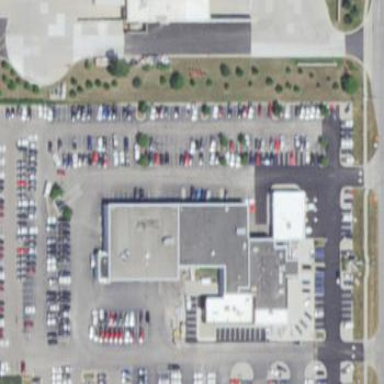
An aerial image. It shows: Building that houses car shop.